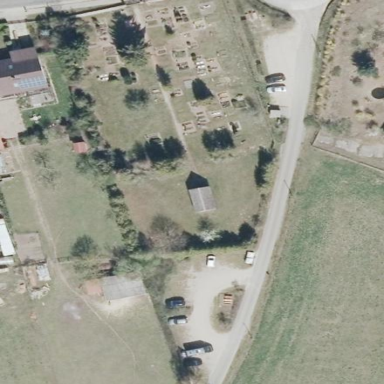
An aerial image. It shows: Cemetery.